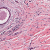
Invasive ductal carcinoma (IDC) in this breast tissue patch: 0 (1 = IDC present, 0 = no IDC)